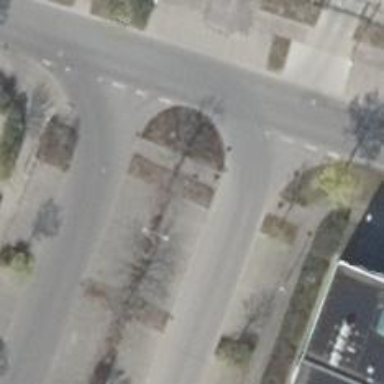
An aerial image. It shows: Unmarked crossing with pedestrian island.